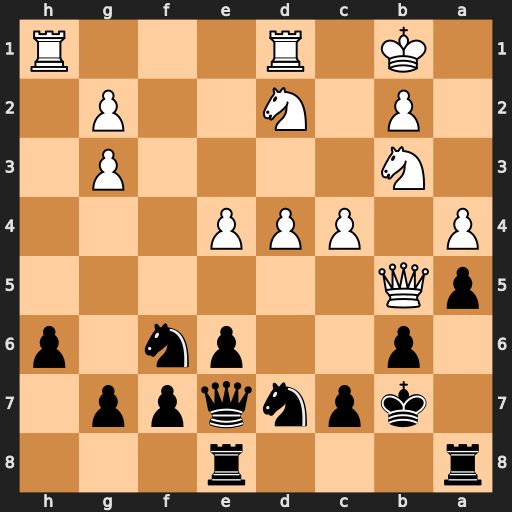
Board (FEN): r3r3/1kpnqpp1/1p2pn1p/pQ6/P1PPP3/1N4P1/1P1N2P1/1K1R3R
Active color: b
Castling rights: -
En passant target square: -
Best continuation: c6 Nxa5+ Rxa5